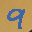
Label: 9